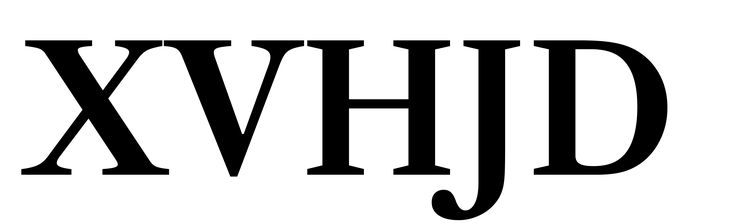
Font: LibreCaslonText_SemiBold